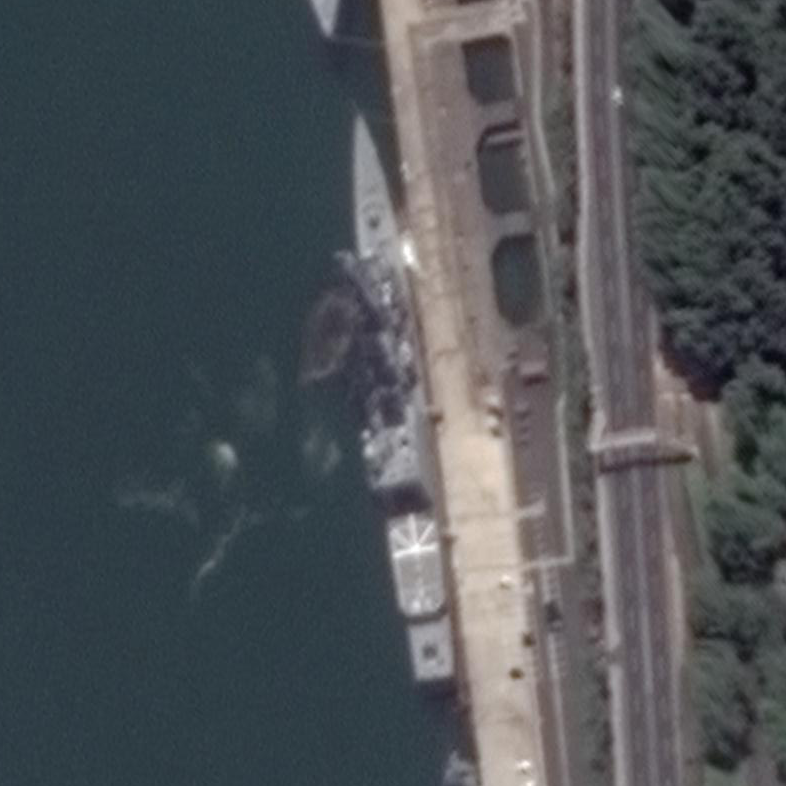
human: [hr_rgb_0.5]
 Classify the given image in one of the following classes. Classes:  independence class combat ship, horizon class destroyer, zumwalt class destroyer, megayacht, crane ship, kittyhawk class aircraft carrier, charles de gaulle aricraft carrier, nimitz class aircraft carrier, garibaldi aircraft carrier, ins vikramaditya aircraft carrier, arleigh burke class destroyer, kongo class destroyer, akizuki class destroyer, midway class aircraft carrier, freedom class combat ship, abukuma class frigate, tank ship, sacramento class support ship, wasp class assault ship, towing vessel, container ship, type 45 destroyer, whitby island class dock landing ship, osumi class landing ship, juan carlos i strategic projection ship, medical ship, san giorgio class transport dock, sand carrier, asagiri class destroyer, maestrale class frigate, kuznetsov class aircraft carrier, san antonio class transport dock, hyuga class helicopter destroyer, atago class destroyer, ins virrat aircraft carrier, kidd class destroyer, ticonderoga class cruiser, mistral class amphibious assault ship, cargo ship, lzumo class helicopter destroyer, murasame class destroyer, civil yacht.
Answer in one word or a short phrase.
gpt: Abukuma class frigate